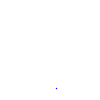
Particle: kaon